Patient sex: M
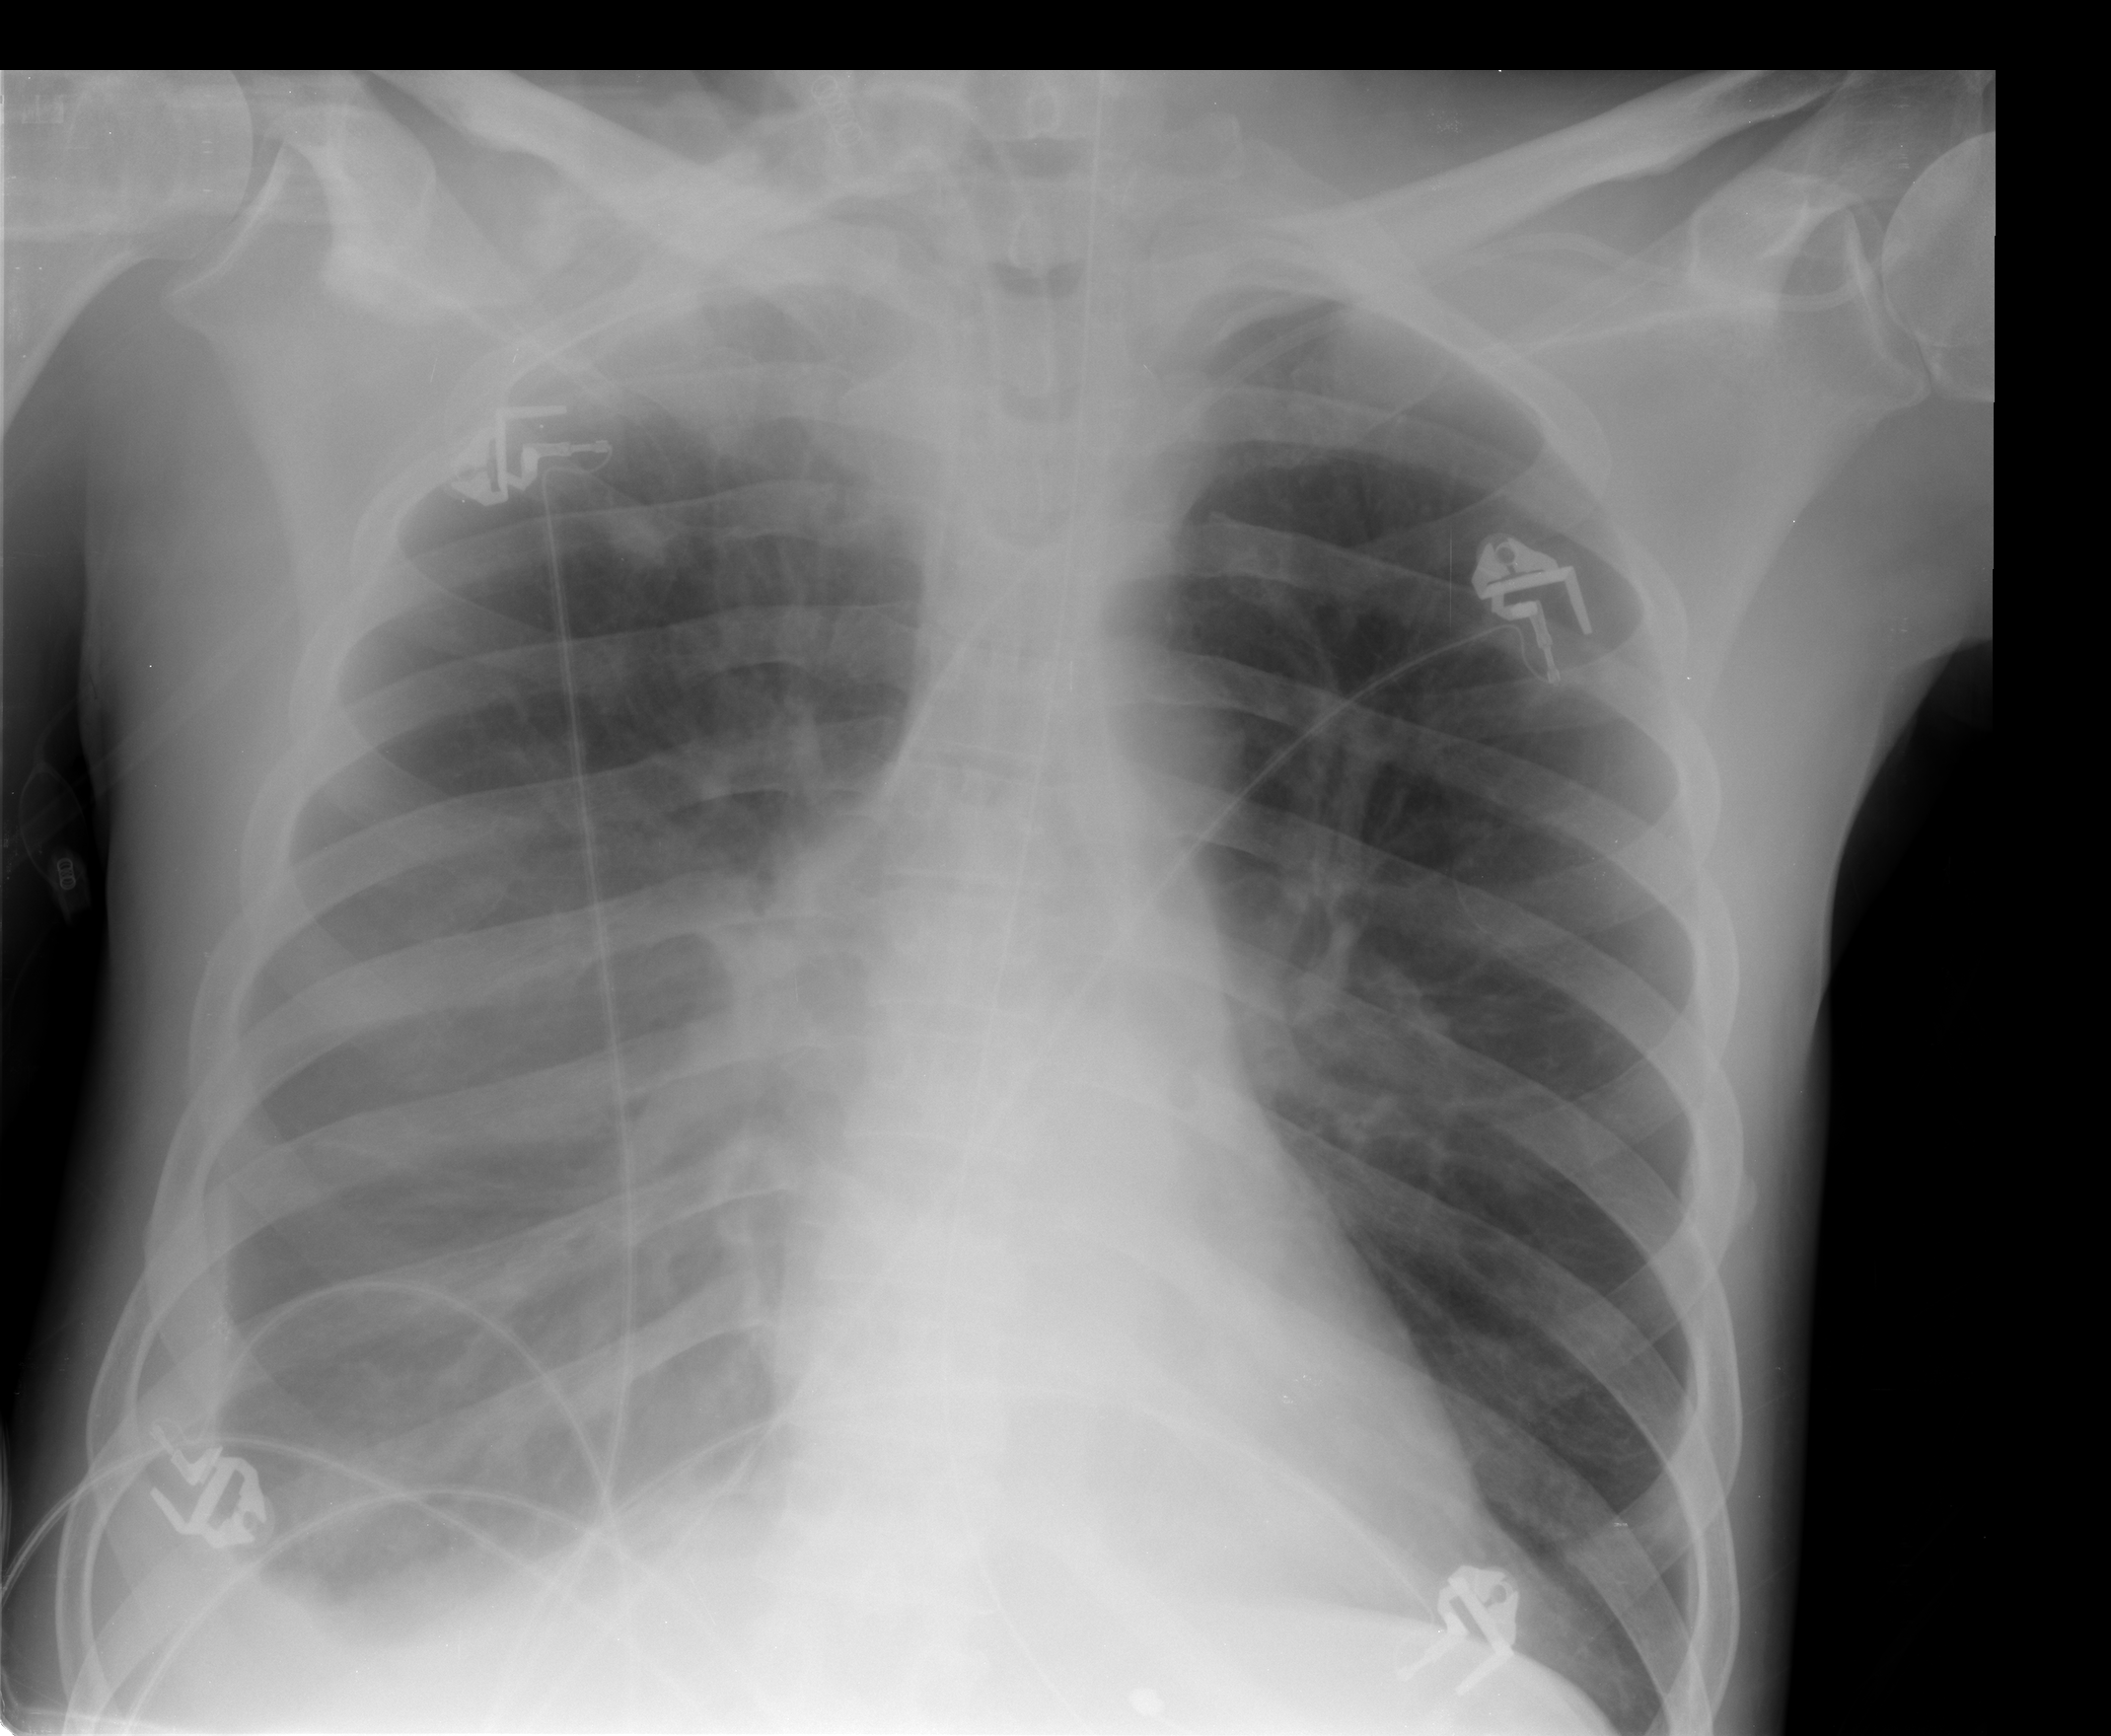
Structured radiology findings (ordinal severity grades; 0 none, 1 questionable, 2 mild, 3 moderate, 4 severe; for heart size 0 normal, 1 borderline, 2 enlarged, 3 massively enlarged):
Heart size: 0
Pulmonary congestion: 2
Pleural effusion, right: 3
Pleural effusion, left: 0
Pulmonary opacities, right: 2
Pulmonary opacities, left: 0
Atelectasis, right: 2
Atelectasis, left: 0